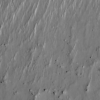
Label: not_dusty